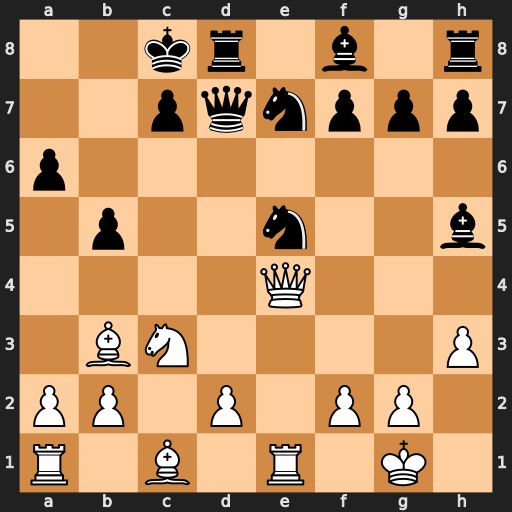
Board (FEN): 2kr1b1r/2pqnppp/p7/1p2n2b/4Q3/1BN4P/PP1P1PP1/R1B1R1K1
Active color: w
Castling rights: -
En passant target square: -
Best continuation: Qa8#